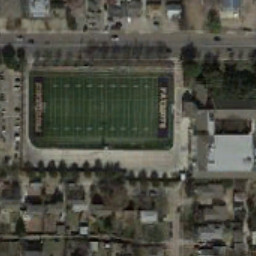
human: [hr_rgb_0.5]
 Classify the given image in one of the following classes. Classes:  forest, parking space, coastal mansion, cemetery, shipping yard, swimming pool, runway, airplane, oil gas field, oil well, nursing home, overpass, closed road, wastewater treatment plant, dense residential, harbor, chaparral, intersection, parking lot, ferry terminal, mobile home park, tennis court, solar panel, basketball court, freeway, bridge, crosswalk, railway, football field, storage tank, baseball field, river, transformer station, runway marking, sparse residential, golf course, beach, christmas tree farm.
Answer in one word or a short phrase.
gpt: football field